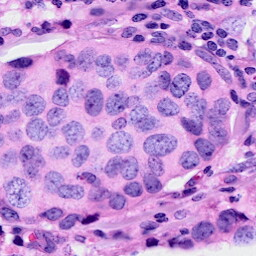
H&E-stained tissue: Breast